Question: I have a problem with python installation.
I was in python 3.4.2 and I want to migrate to python 2.7.9
I already intalled python 2.7.9, change the path in the Environment Variable.
So here is the probleme : When I lauch python shell in my Desktop or in another folder the version of the shell is 2.7.9 and when I launch it in my project file after I activate django (), the shell change to 3.4.2. How Can I resolve this ?
(You can see the whole operation in de cmd)

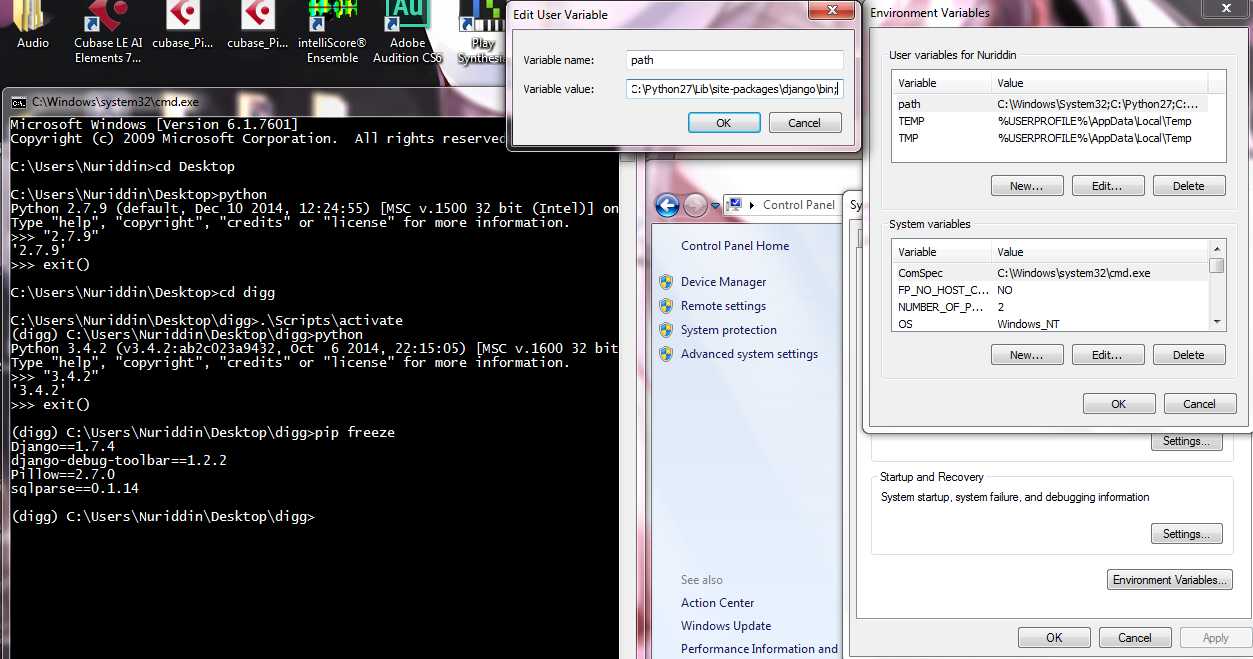
Answer: It is not Django that you are activating, but a virtualenv. That virtualenv has Python 3.4 installed inside it. You will need to recreate it using Python 2.